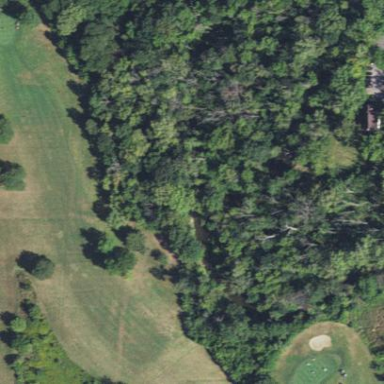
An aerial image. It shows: Well-maintained grassy golf fairway for the sport of golf.